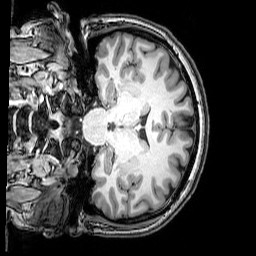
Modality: T1w
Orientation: coronal
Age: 41
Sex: female
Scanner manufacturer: philips
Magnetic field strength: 3 T
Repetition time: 0.008113 s
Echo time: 0.003709 s